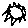
Label: sun